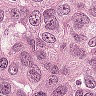
Metastatic tissue present: yes